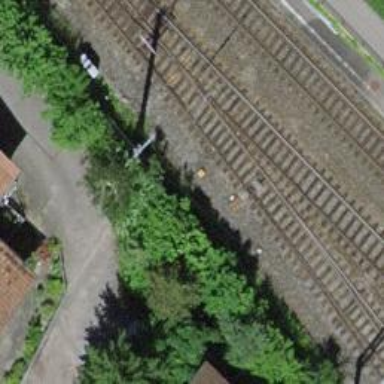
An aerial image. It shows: Railway switch.